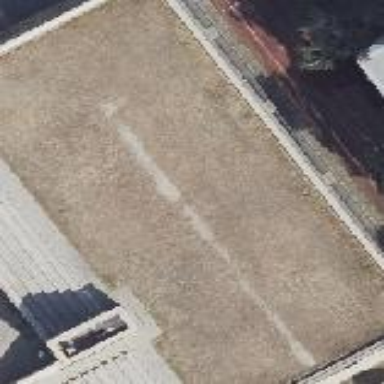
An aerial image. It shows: Building with flat roof covered in grass.